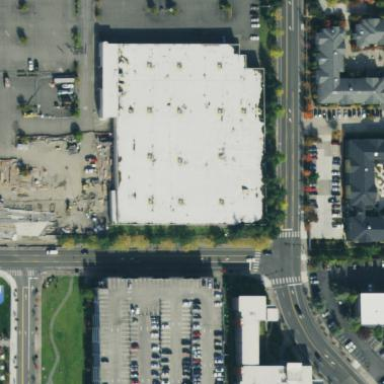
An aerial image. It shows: Retail building.